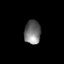
Tissue: skin
Cell type: Epithelial cells
Senescence score: 0.2459
Nuclear area (px): 382
Mean DAPI intensity: 114.455